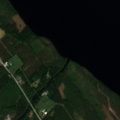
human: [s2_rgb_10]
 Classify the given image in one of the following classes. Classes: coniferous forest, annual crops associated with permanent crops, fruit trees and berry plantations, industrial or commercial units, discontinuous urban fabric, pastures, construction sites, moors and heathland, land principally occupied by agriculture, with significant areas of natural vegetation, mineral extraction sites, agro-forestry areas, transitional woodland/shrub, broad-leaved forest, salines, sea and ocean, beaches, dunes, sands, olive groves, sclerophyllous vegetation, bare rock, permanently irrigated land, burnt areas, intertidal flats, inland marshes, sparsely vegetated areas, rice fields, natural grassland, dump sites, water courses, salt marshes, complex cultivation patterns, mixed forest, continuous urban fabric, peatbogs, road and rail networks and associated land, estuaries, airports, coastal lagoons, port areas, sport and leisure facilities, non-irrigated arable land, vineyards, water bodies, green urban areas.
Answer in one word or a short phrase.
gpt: coniferous forest, mixed forest, water bodies